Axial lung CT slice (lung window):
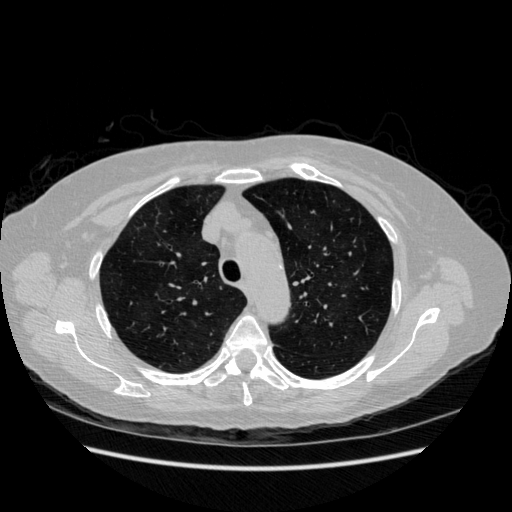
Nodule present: no